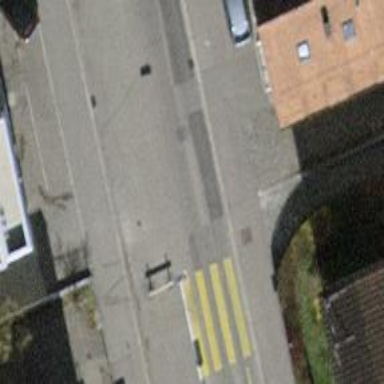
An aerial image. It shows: Unmarked crossing with traffic calming table.